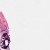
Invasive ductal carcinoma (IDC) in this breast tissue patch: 0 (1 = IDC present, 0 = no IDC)